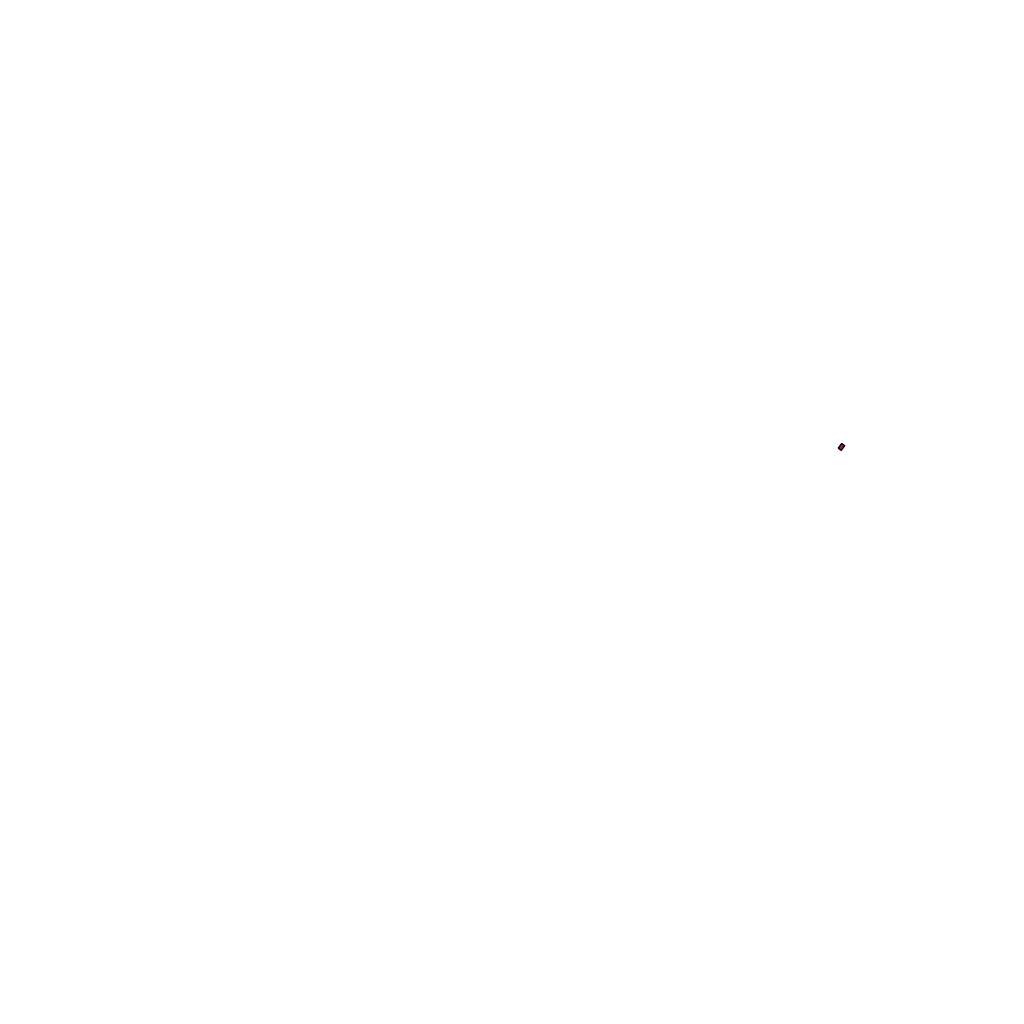
Tags: overhead vector_map, recreation, special, density_5, Facility, 1.0 km²